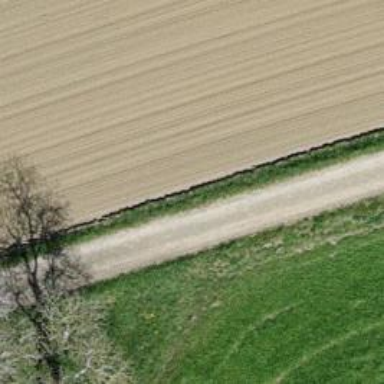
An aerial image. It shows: Well-maintained track road with grade 1 tracktype.